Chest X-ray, PA view. Patient: 62 years old, sex M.
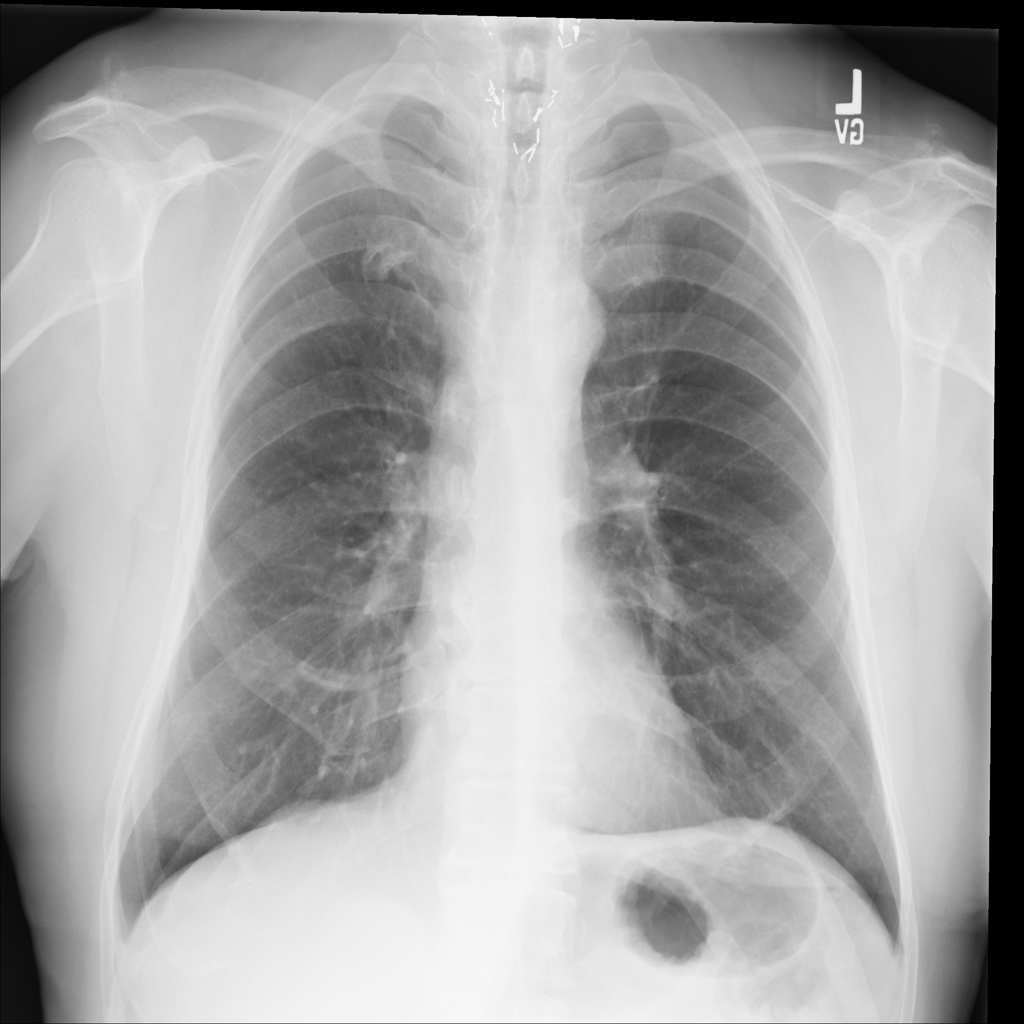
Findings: No Finding